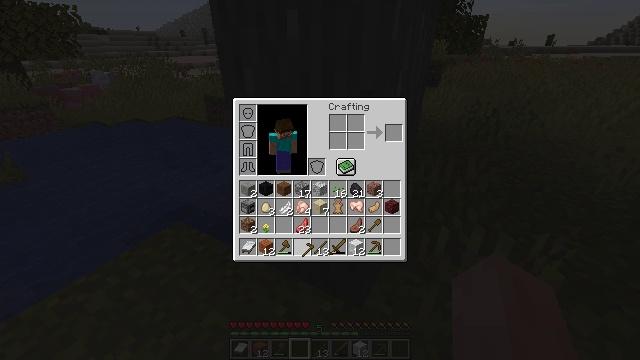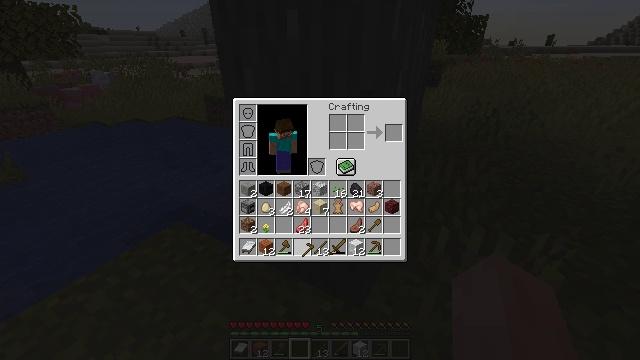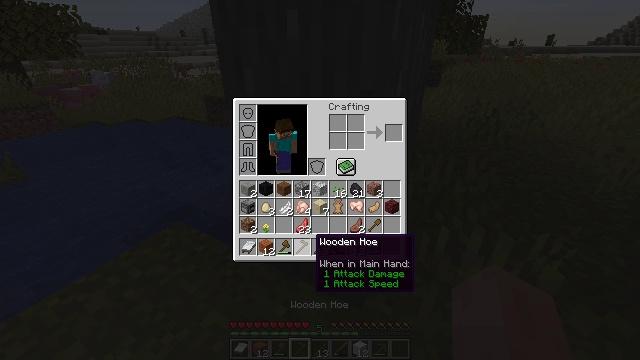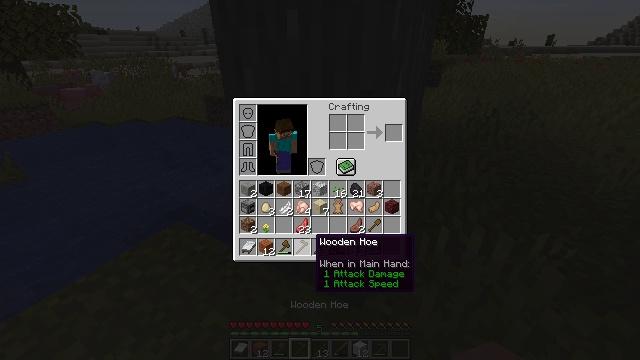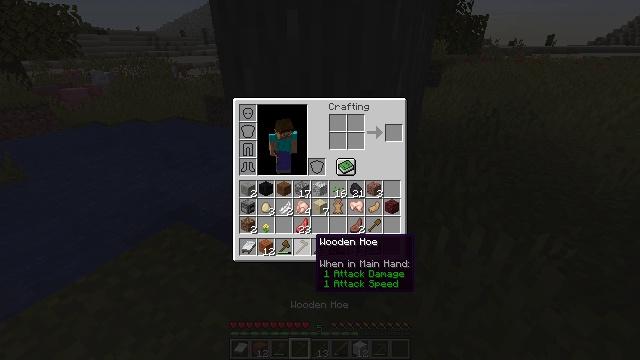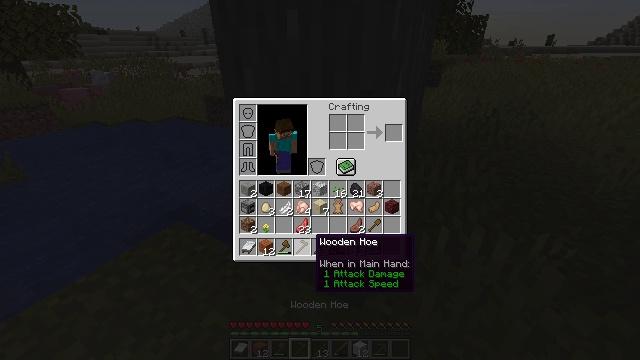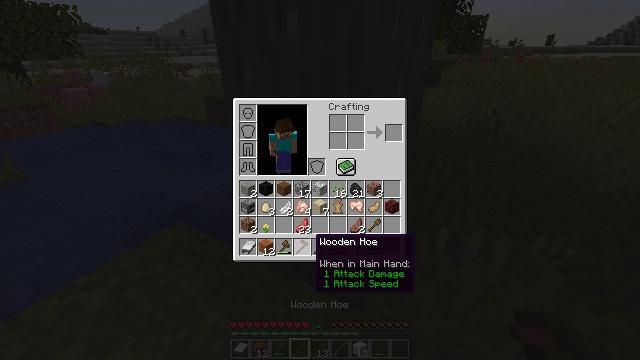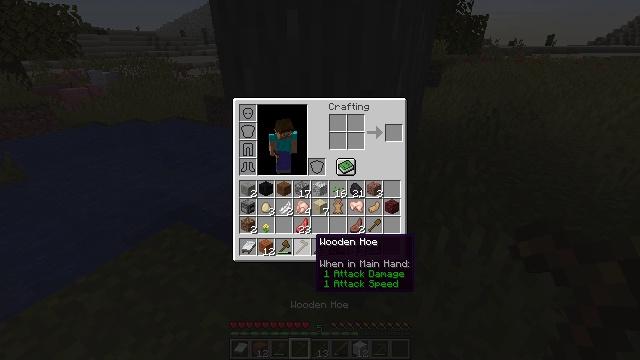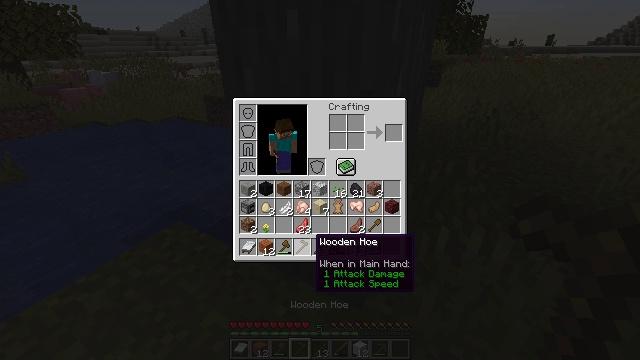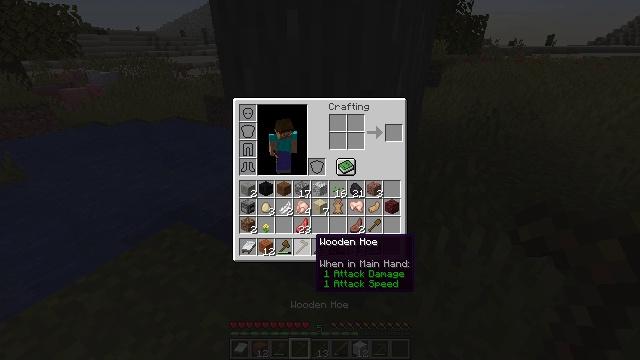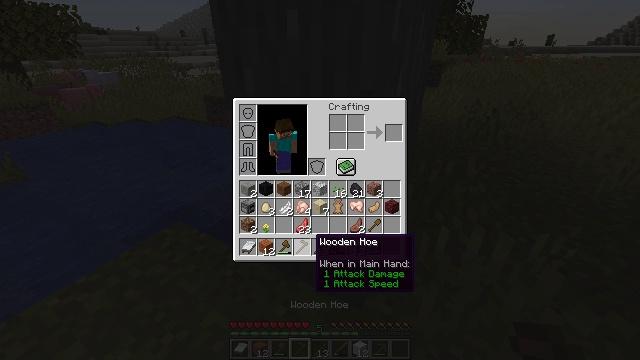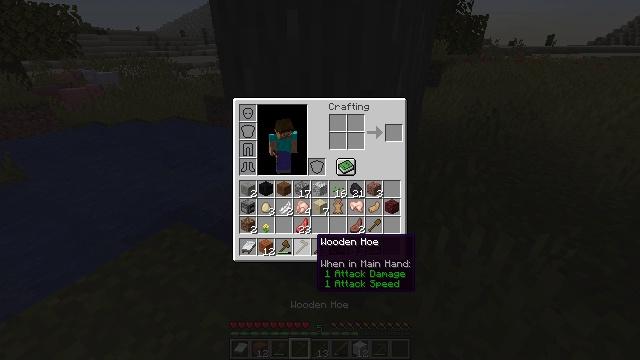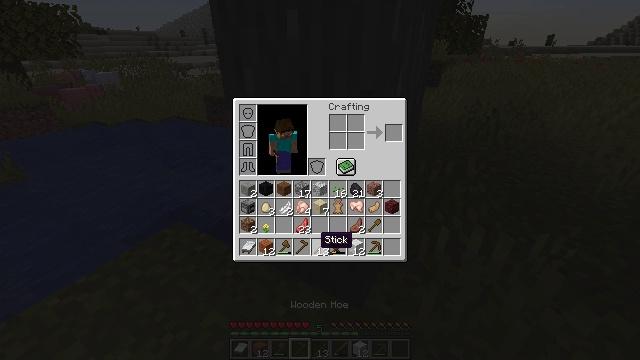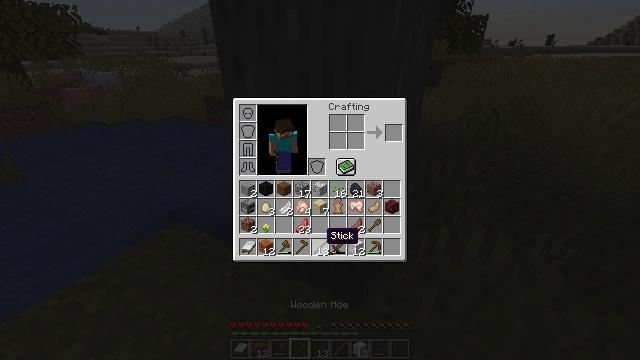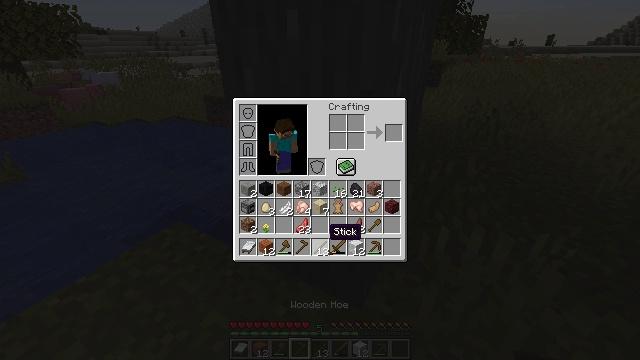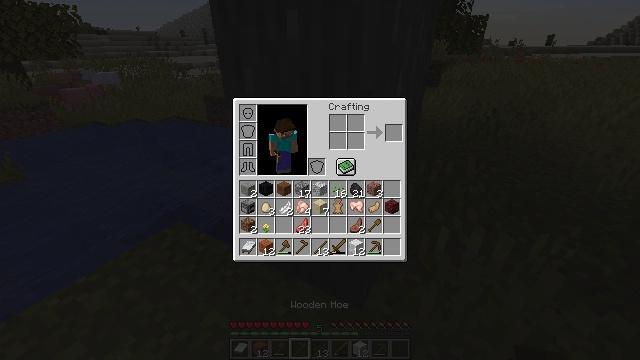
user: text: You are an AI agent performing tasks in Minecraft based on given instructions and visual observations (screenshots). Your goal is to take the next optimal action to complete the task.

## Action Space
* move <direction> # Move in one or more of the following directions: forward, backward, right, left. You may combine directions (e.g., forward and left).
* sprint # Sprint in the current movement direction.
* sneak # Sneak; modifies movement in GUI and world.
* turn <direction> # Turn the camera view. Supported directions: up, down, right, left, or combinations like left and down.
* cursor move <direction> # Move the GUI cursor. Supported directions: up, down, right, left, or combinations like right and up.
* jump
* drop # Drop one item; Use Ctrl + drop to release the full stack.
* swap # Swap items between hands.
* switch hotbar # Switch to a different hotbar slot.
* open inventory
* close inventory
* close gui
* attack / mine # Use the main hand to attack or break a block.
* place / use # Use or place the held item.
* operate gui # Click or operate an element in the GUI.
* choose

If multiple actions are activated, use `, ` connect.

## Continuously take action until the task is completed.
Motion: motion action
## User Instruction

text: Harvest the acacia log from the forest.
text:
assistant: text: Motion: operate gui
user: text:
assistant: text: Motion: no_op
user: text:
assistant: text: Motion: no_op
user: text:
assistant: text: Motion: no_op
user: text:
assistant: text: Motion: no_op
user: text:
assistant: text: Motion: no_op
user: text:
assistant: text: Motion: no_op
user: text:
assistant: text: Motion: no_op
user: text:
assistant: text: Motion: no_op
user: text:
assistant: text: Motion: no_op
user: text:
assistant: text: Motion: no_op
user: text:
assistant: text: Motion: no_op
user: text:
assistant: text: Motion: no_op
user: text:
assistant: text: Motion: no_op
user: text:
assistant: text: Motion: no_op
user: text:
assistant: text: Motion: no_op
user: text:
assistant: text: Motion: no_op
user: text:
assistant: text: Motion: no_op
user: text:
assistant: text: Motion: no_op
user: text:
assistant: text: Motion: no_op
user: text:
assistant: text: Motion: no_op
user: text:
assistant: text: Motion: no_op
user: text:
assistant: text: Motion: no_op
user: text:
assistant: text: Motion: no_op
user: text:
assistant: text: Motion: cursor move right
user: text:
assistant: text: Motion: no_op
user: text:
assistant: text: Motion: no_op
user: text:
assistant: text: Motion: no_op
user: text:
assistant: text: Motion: no_op
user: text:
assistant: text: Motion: no_op